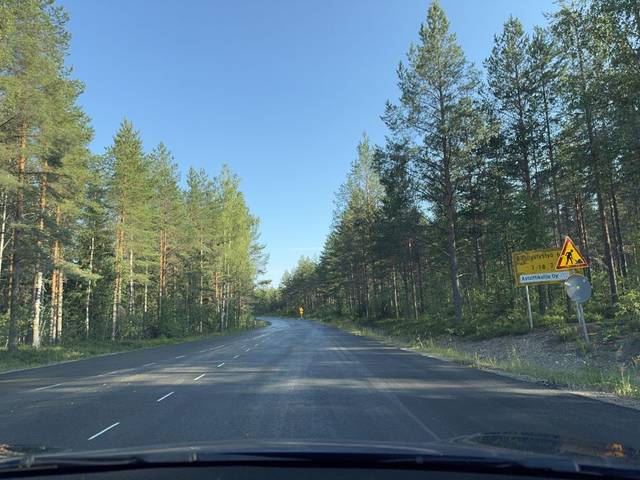
Region: Finland
Coordinates: 60.617, 25.103